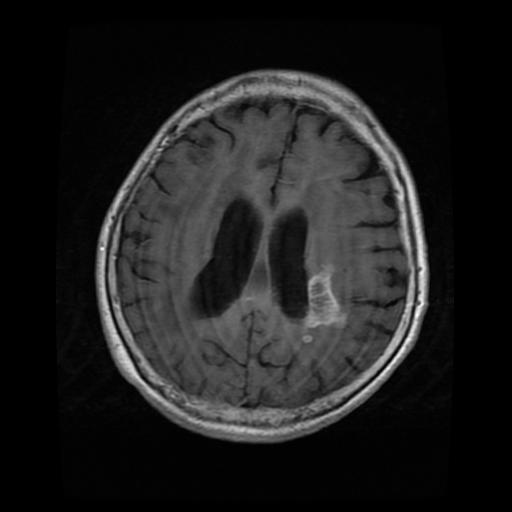
Label: glioma